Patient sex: M
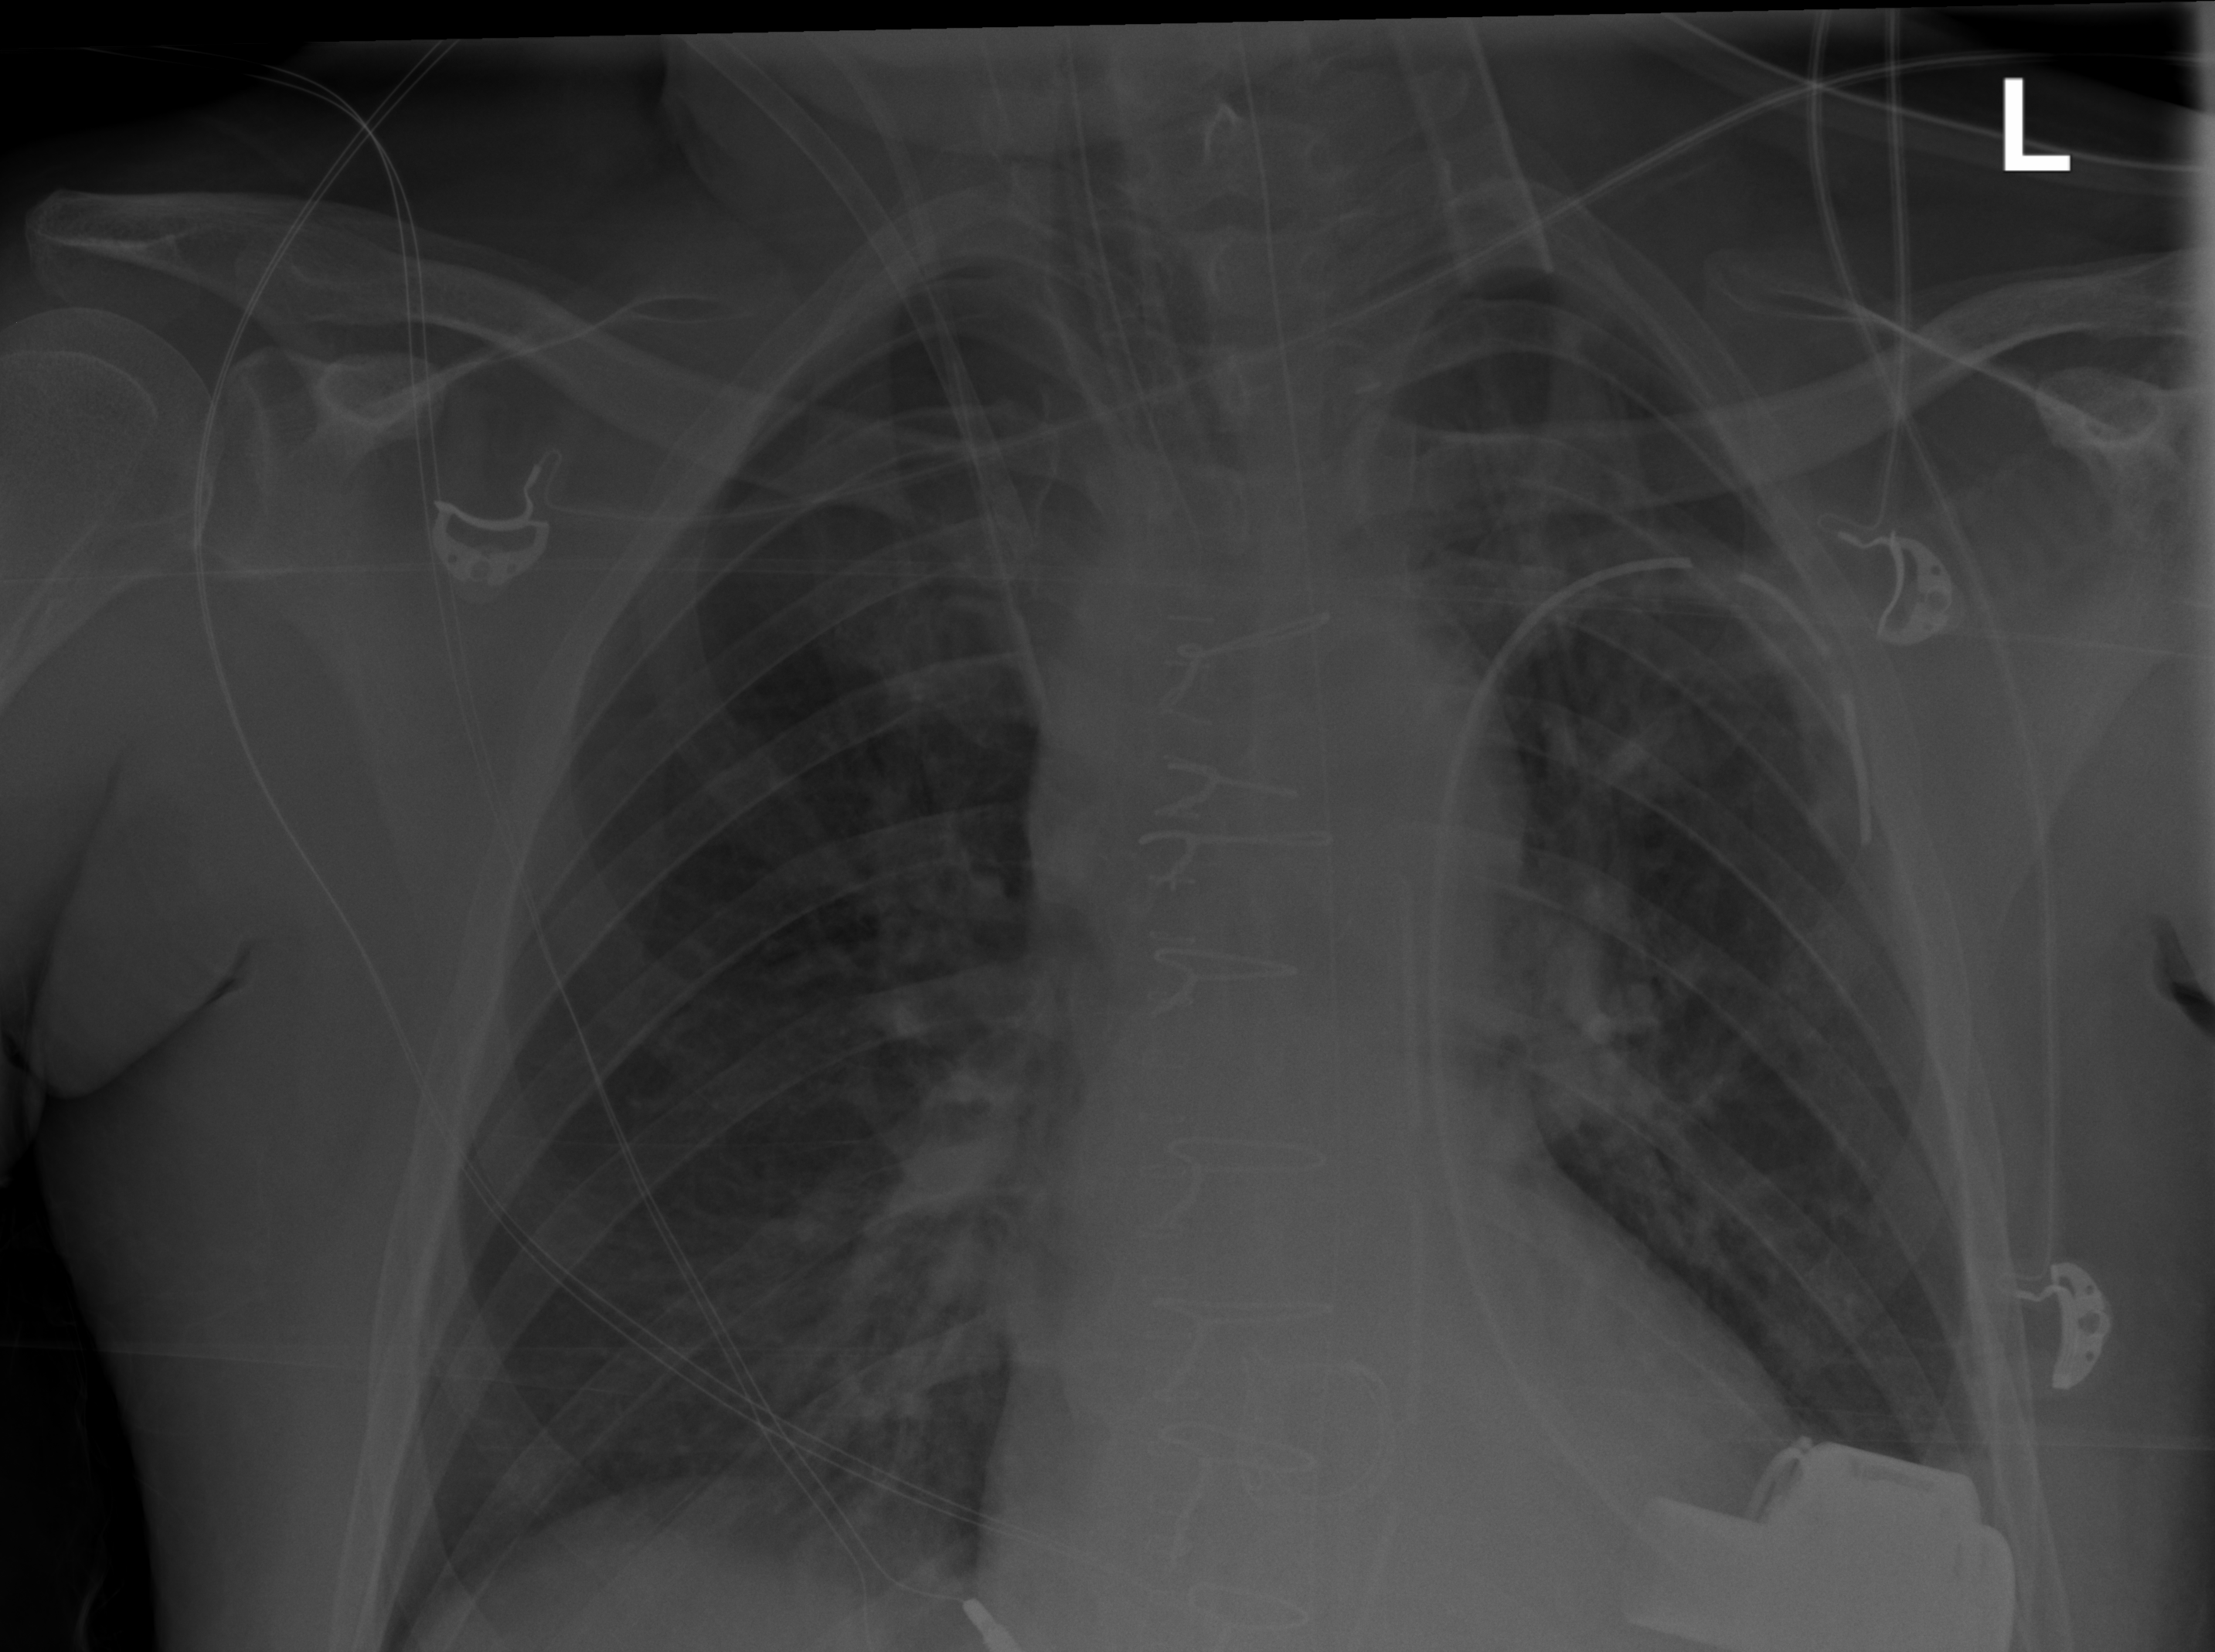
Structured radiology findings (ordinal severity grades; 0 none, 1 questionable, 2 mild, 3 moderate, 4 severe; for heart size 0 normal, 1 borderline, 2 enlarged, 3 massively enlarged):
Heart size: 0
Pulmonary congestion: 0
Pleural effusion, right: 0
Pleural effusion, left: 0
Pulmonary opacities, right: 0
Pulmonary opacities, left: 0
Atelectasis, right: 0
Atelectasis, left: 0